Question: I am new to python and learning by following Python "Scientific lecture notes
Release 2013.1" tutorial.
Please help me solve this triple intergration problem in the srcreenshot below (Pg 70). I have covered the previous content of that tutorial.
Please provide step-wise commands with explanation if possible because being an Aerospace engineer programming concepts are new to me.
Thank You.

Exercise: Crude integral approximations
Write a function f(a, b, c) that returns a^b - c. Form a 24x12x6 array containing its values in parameter
ranges [0,1] x [0,1] x [0,1].
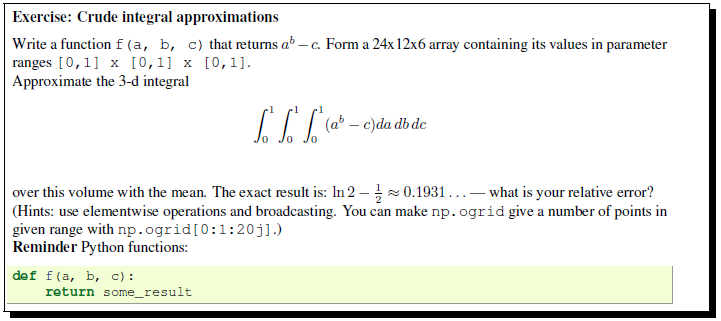
Answer: It might seem daunting but the question tells you step by step what to do.
Write a function 'f(a, b, c)' that returns 'a^b-c'.
'''
def f(a, b, c):
return a ** b - c
'''
Form a 24x12x6 array containing its parameter ranges '[0,1] x [0,1] x [0,1]'. Gives you the 'ogrid' hint. So reading the docs I'm guessing that looks like:
'''
x = np.ogrid[0:1:24j, 0:1:12j, 0:1:6j]
'''
And you can then do
'''
f(x[0], x[1], x[2])
'''
And take then take the mean
'''
np.mean(f(x[0], x[1], x[2]))
'''
Which gives me '0.18884234602967925'